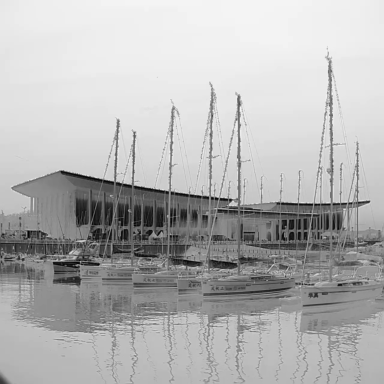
There are six sailboats in the infrared image.